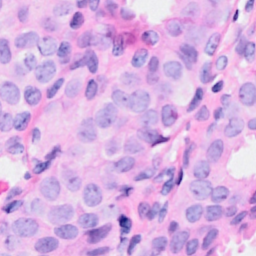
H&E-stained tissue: Breast